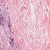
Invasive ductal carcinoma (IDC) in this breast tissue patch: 0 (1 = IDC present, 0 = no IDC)